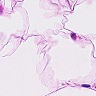
Metastatic tissue present: no